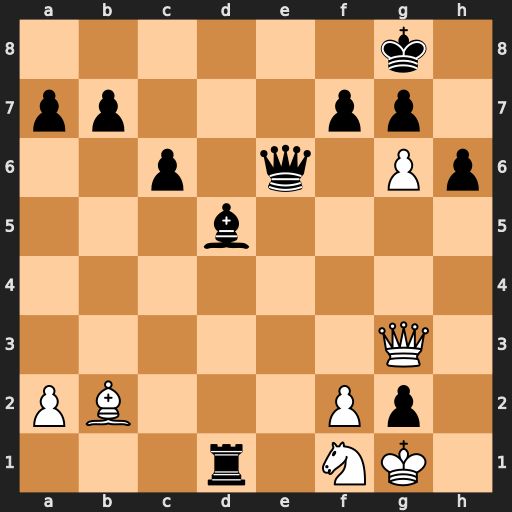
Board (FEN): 6k1/pp3pp1/2p1q1Pp/3b4/8/6Q1/PB3Pp1/3r1NK1
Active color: w
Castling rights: -
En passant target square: -
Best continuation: Qb8+ Qe8 Qxe8#